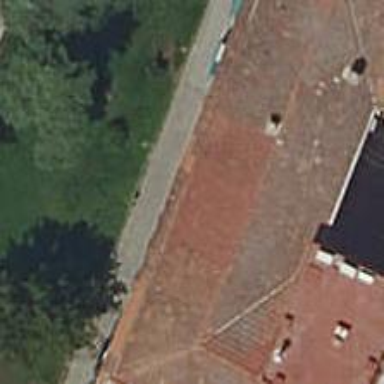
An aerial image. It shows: School.